Interaction volume radius: 5 \u00c5
Interaction volume height: 10 \u00c5
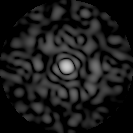
Disorder parameter: 0.7851